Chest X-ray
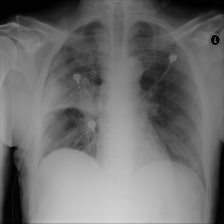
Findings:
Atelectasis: positive
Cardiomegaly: negative
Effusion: positive
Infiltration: positive
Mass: positive
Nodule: negative
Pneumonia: negative
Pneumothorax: positive
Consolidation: negative
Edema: negative
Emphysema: negative
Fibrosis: negative
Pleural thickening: negative
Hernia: negative